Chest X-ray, PA view. Patient: 52 years old, sex M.
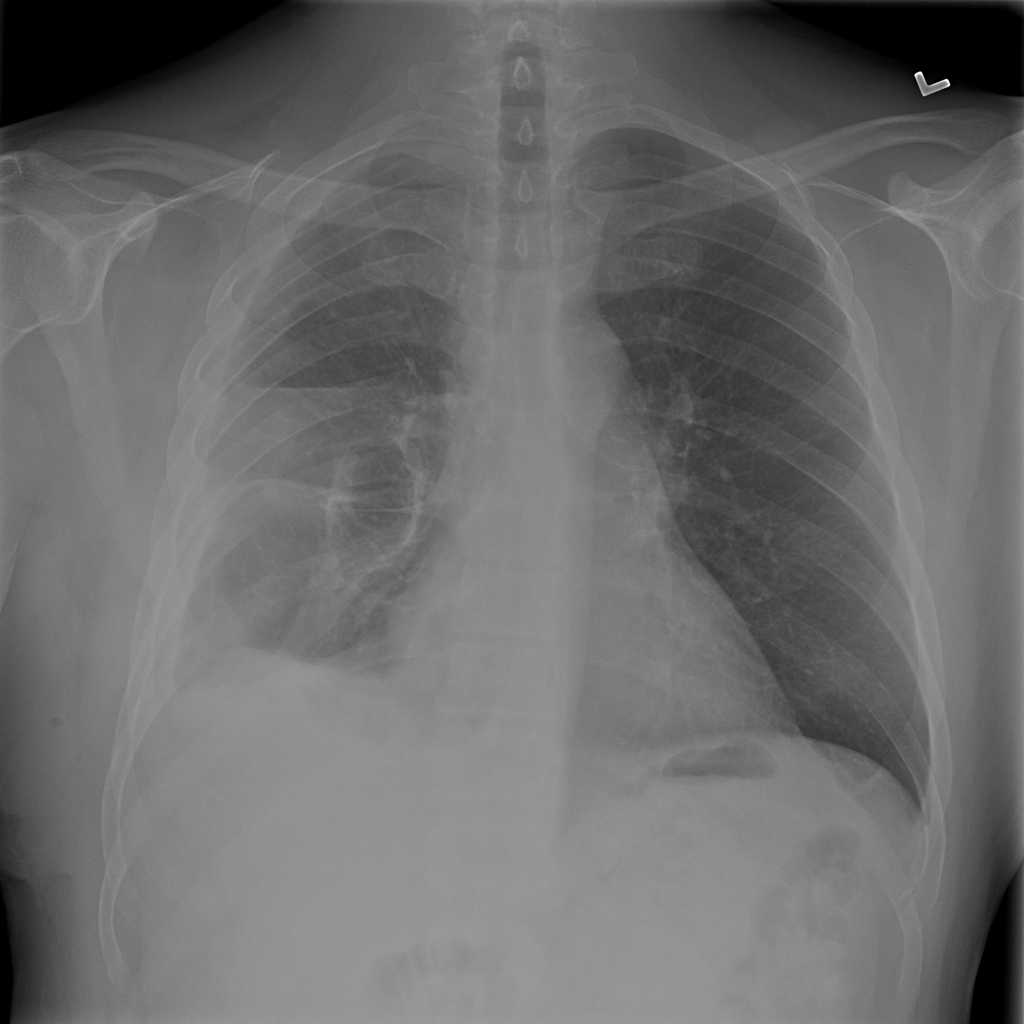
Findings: Atelectasis, Pleural_Thickening